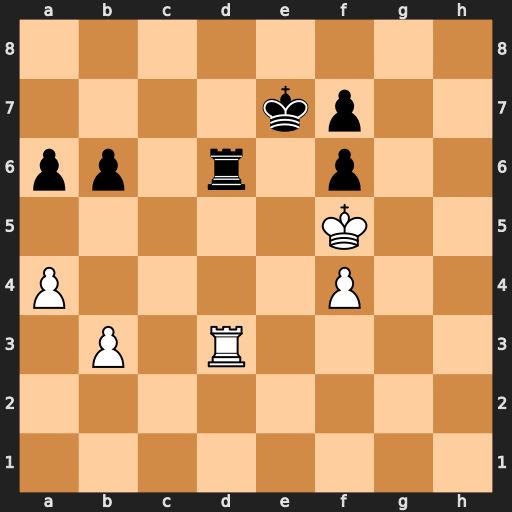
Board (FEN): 8/4kp2/pp1r1p2/5K2/P4P2/1P1R4/8/8
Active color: w
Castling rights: -
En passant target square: -
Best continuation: Rxd6 Kxd6 Kxf6